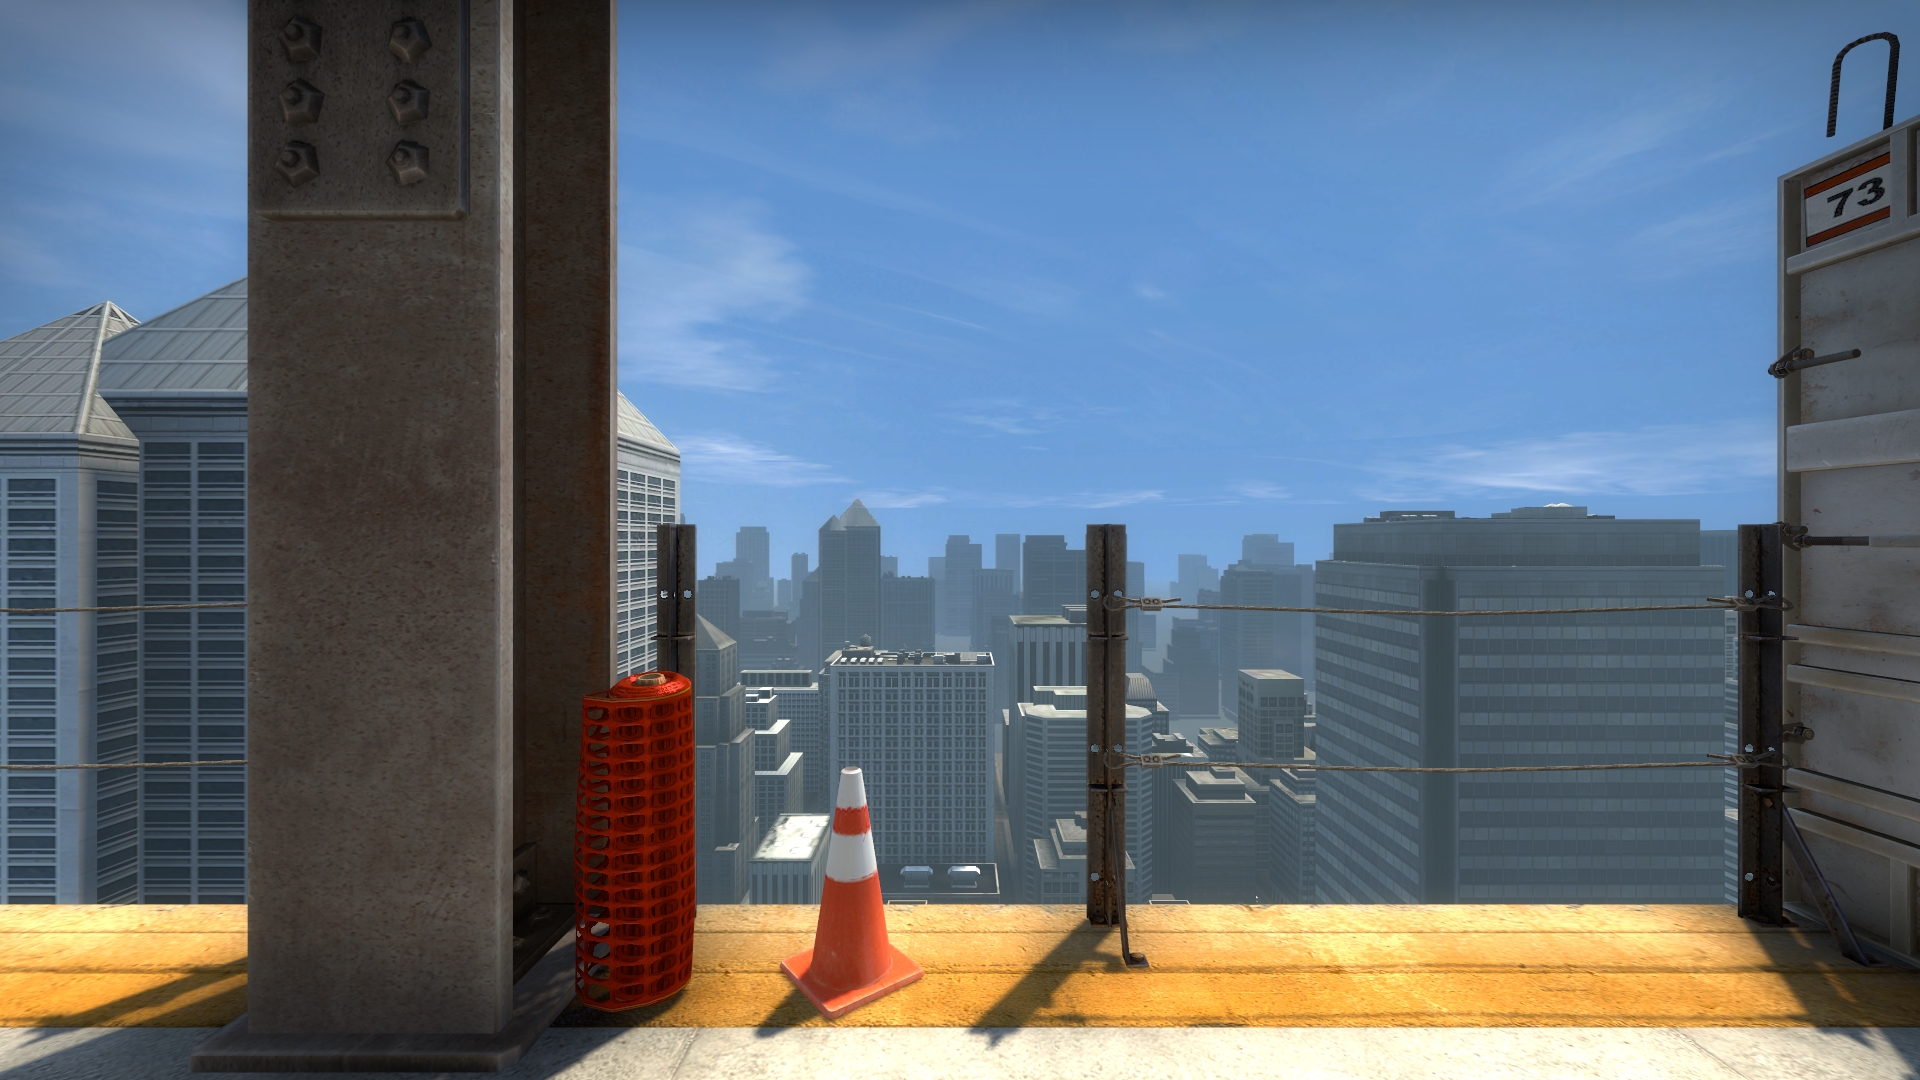
Map: de_vertigo